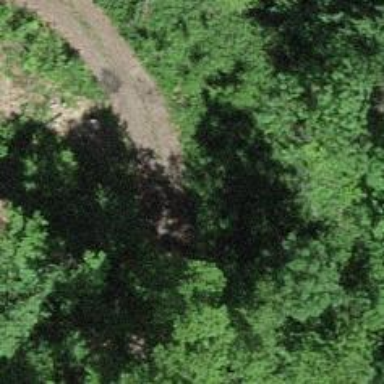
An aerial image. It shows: Unpaved path.